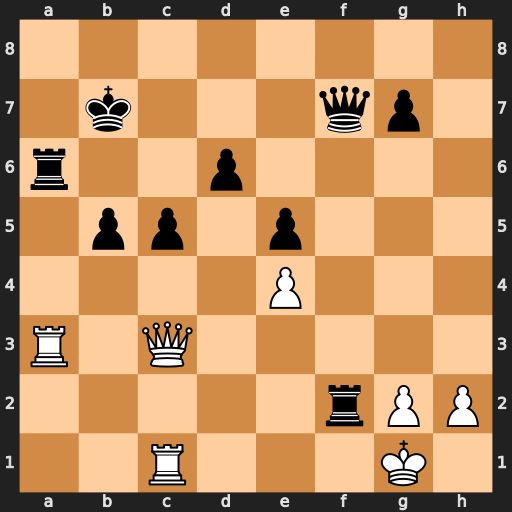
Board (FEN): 8/1k3qp1/r2p4/1pp1p3/4P3/R1Q5/5rPP/2R3K1
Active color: w
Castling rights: -
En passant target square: -
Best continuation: Rxa6 Kxa6 Qa3+ Kb6 Ra1 Rxg2+ Kxg2